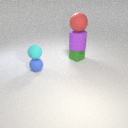
large purple rubber cylinder to the right of small cyan rubber sphere